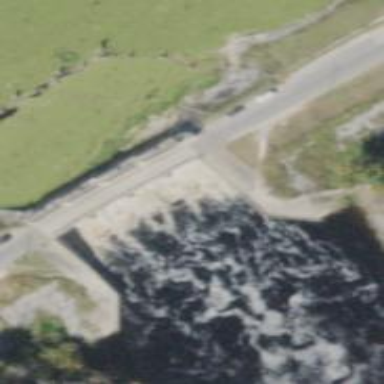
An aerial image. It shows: Dam across waterway.